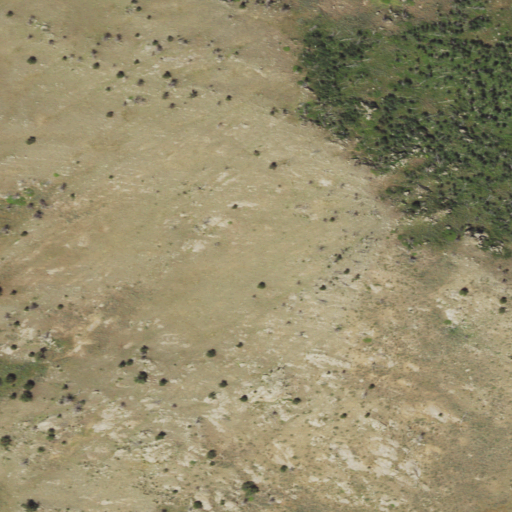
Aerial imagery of mountain in Wyoming named Big Hill containing grassland, shrub, and evergreen forest